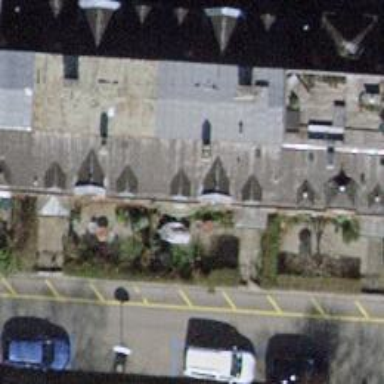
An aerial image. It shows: House with tiled roof.